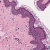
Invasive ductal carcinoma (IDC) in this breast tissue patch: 0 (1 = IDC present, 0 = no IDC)